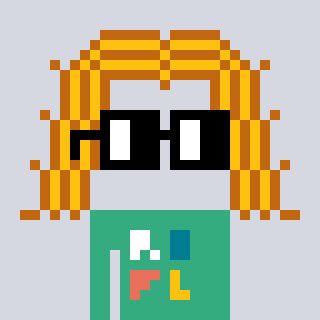
a pixel art character with square black glasses, a hair-shaped head and a teal-colored body on a cool background